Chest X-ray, PA view. Patient: 50 years old, sex F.
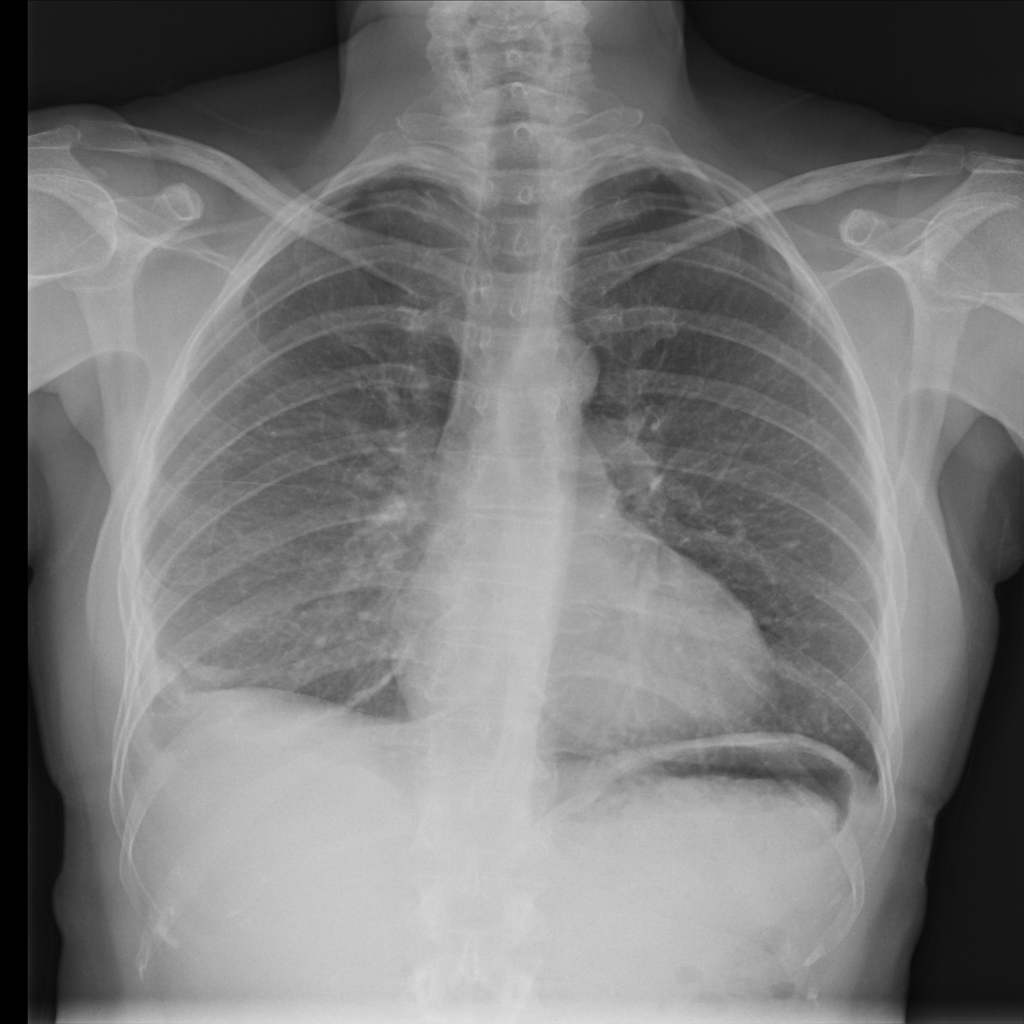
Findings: Effusion